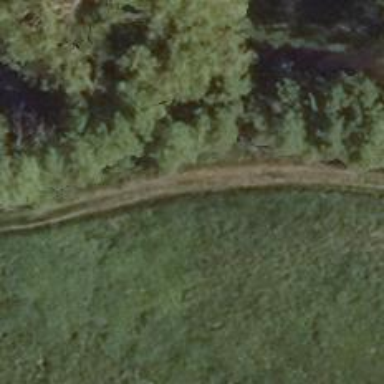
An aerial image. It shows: Path covered in grass.